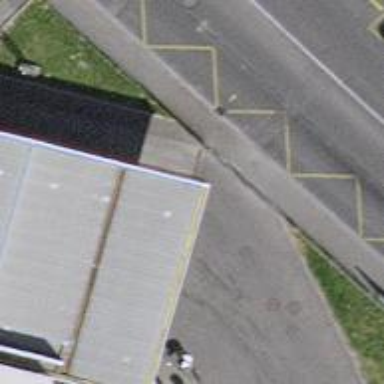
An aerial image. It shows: Sidewalk made of asphalt leading to platform for public transport.